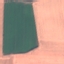
Land use / land cover: AnnualCrop